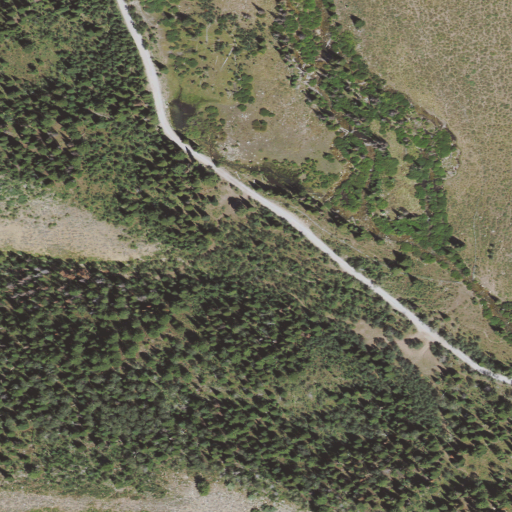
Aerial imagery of valley in Utah named Hells Kitchen Canyon containing evergreen forest, deciduous forest, shrub, open development, woody wetlands, medium intensity development, and low intensity development